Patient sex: F
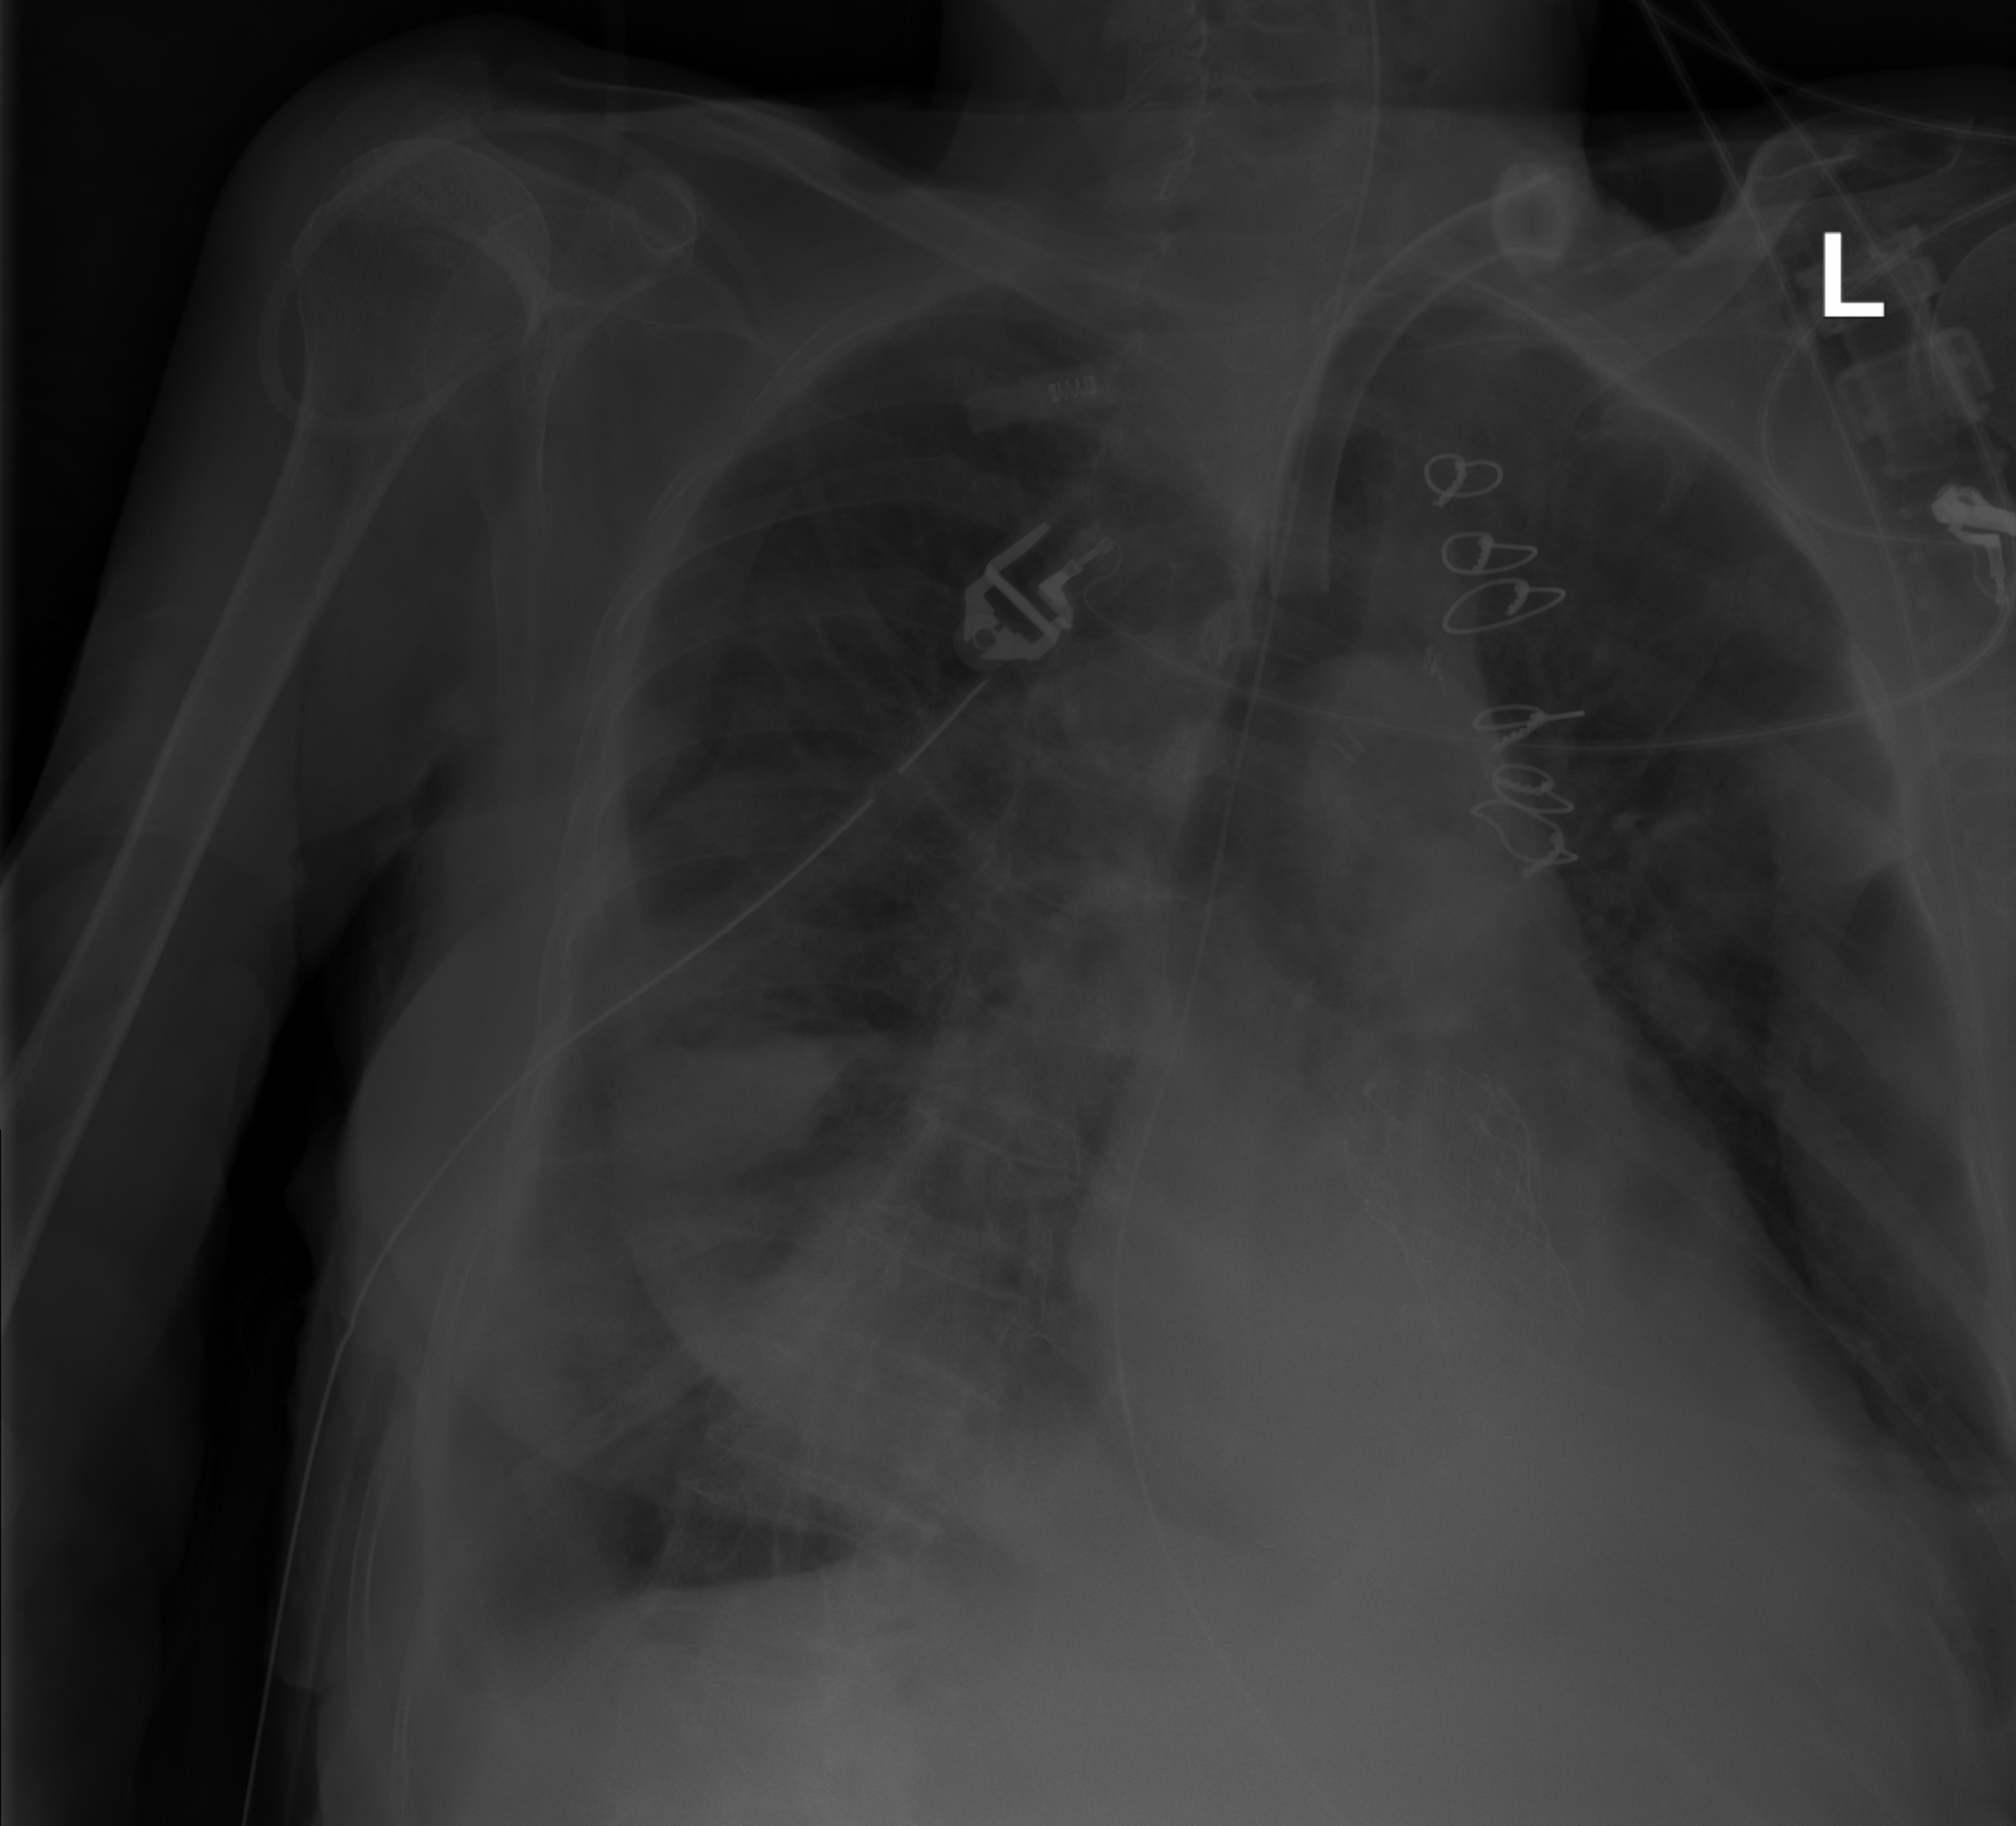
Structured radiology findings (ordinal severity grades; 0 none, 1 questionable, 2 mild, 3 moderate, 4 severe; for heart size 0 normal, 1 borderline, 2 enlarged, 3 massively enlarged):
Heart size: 0
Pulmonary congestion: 0
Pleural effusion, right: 2
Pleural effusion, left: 2
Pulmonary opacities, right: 0
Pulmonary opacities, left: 0
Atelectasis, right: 2
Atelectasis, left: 2